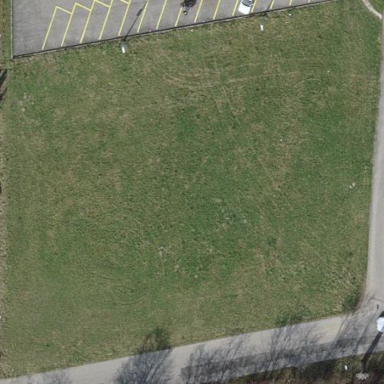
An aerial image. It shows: Area covered with grass.